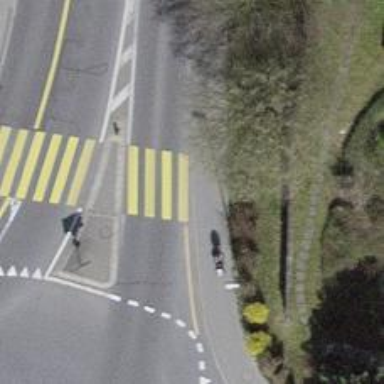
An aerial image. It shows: Kerb serving as barrier.